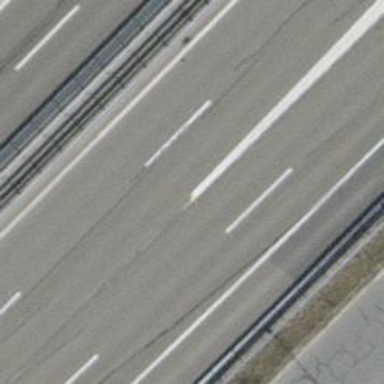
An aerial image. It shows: Motorway link.